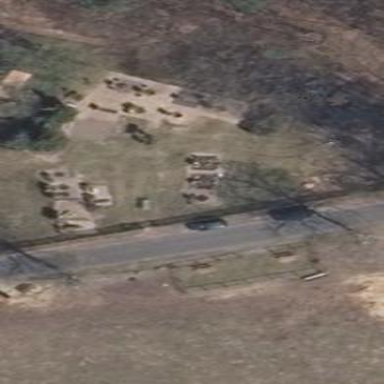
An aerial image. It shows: Cemetery.